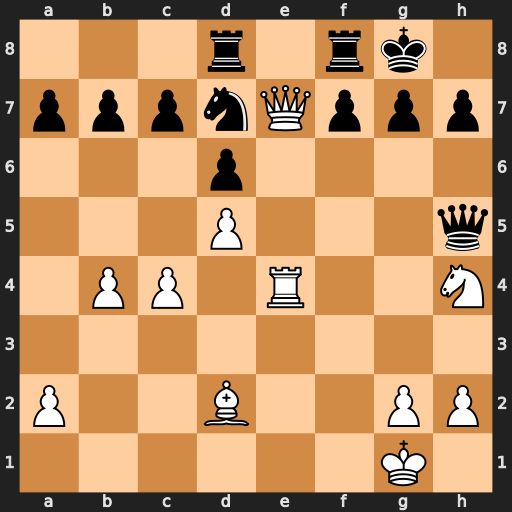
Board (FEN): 3r1rk1/pppnQppp/3p4/3P3q/1PP1R2N/8/P2B2PP/6K1
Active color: w
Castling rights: -
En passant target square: -
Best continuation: g4 Qe5 Rxe5